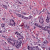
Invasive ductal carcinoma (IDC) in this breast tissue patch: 1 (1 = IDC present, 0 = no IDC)